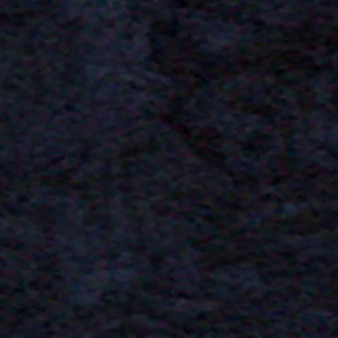
Label: other